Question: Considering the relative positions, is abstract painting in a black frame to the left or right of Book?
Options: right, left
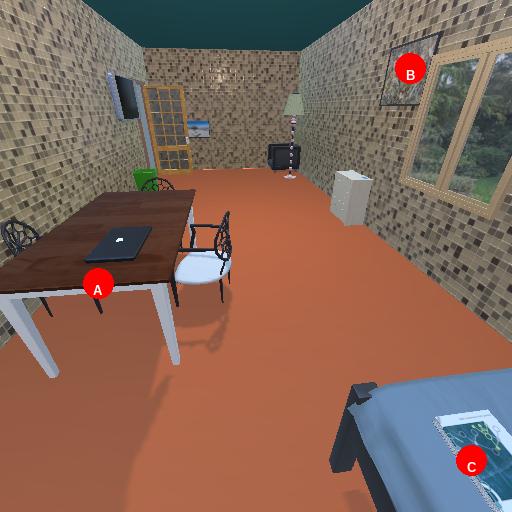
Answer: right